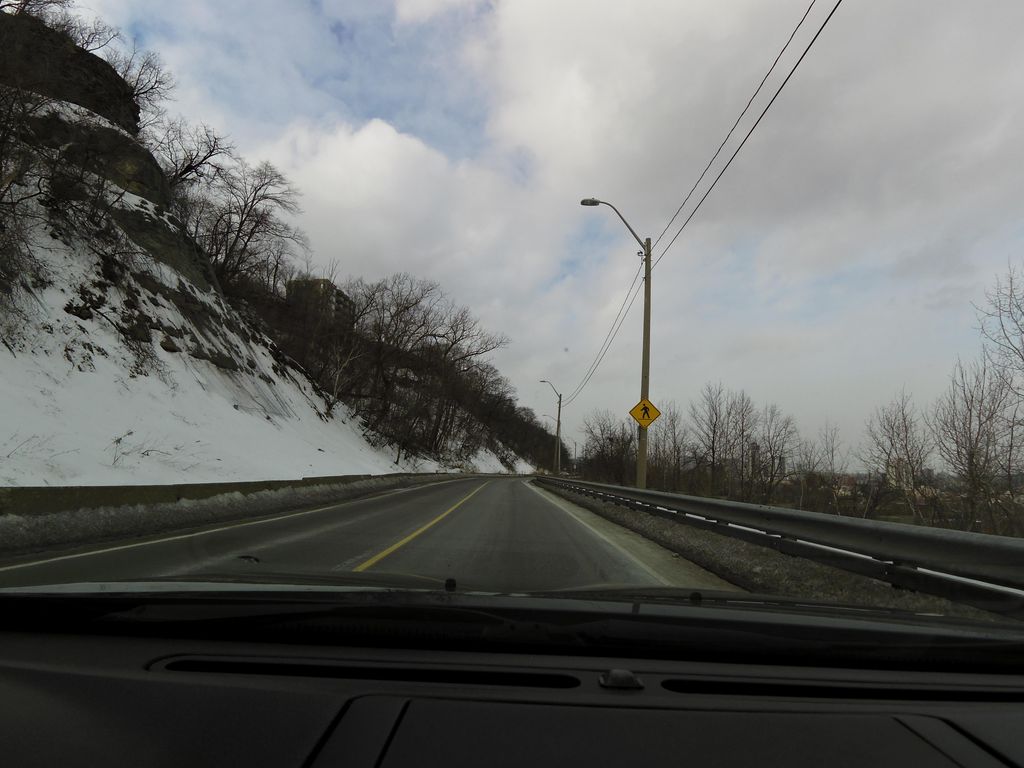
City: hamilton